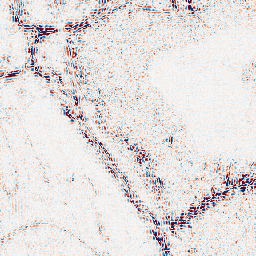
Category: wavelet
Decomposition family: wavelet_dwt
Decomposition parameters: wavelet: db8
level: 2
Upsampling method: nearest
Upsampling parameters: scale: 4
Upsampling scale: 4